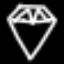
Label: diamond